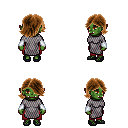
a pixel art fantasy rpg character, female body template, orc, green skin, chain mail, red pants, brown swoop hairstyle, white cloth bracers, ghillies, four views (front, back, left, right), 2x2 character sprite sheet, small pixel art, hard edges, no anti-aliasing